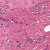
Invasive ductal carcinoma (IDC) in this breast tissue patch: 0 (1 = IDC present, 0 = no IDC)